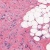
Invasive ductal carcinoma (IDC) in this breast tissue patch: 0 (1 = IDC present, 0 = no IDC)